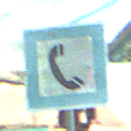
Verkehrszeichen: Fernsprecher
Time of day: MorningAfternoon
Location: Roofed (Special)
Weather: PartlyCloudy
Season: NotSpecified
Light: Natural